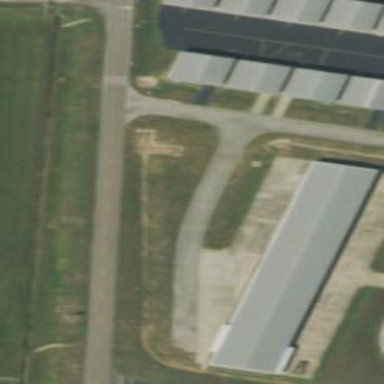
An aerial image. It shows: Hangar.